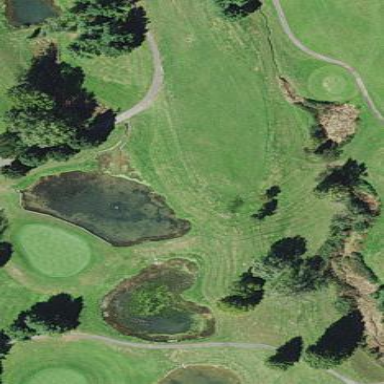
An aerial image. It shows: Picturesque scene of golf course with lateral water hazard.